Question: I have a shiny web app that has a data table in it and I am looking to put a white border around it so it doesn't appear like it is cut off on the Right side of the page.

Here is the server code:
'''
output$stats_table <- DT::renderDataTable(DT::datatable({
# Do not show the table when the page first loads
# Wait until the user clicks "Plot" button
if (input$plot_graph_button == 0)
return()
data <- summary_table
data
}))
'''
I found a parameter: 'width = "80%"', however, I have not gotten this to work.
Thank you in advance for any tips/help.
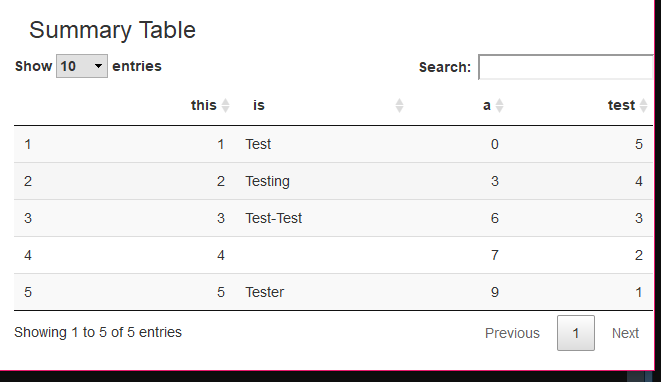
Answer: I figured it out, for anyone who may encounter this same issue.
You cannot put:
'''
width = "80%"
'''
into the server code block, it actually has to be placed inside of the UI block otherwise the code will just get ignored.
Now looking back on this, it makes sense because the application looks to the UI code to render the space needed for the graph, hence why this is where you have to specify how much space it will take up.
My final code in the UI:
'''
fluidRow(
DT::dataTableOutput("stats_table", width = "80%")
)
'''
And the final result:
<URL>